Field crop: tomato
Growth stage: 2
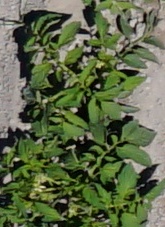
Species: tomato